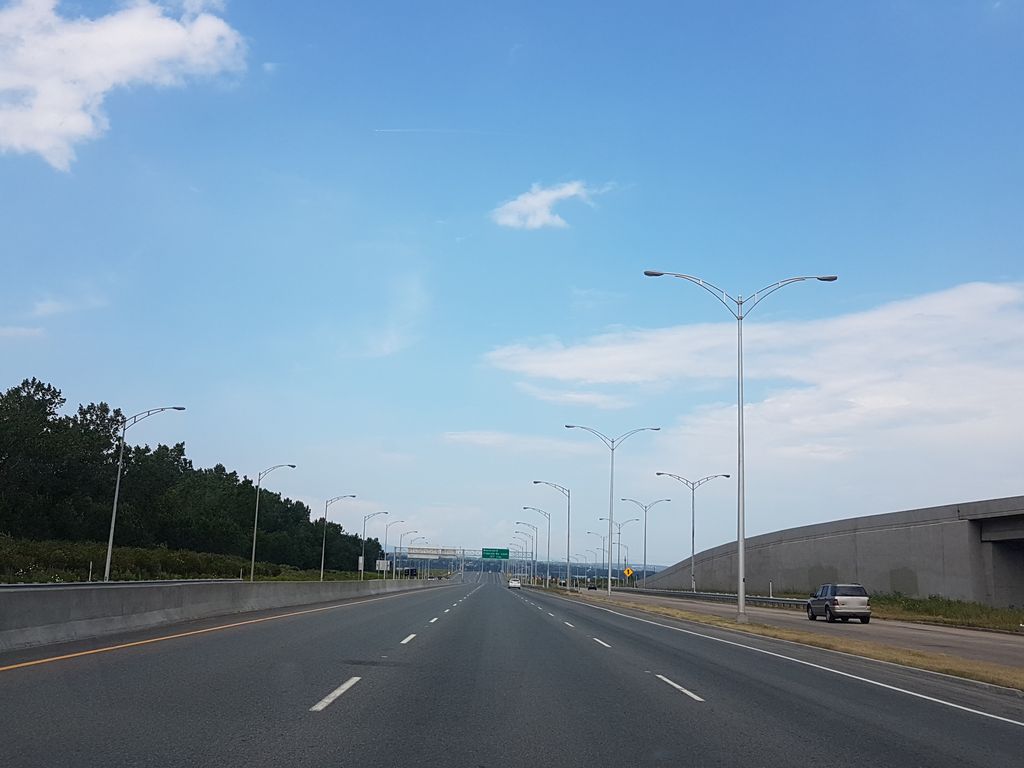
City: quebec_city